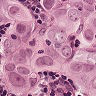
Metastatic tissue present: yes